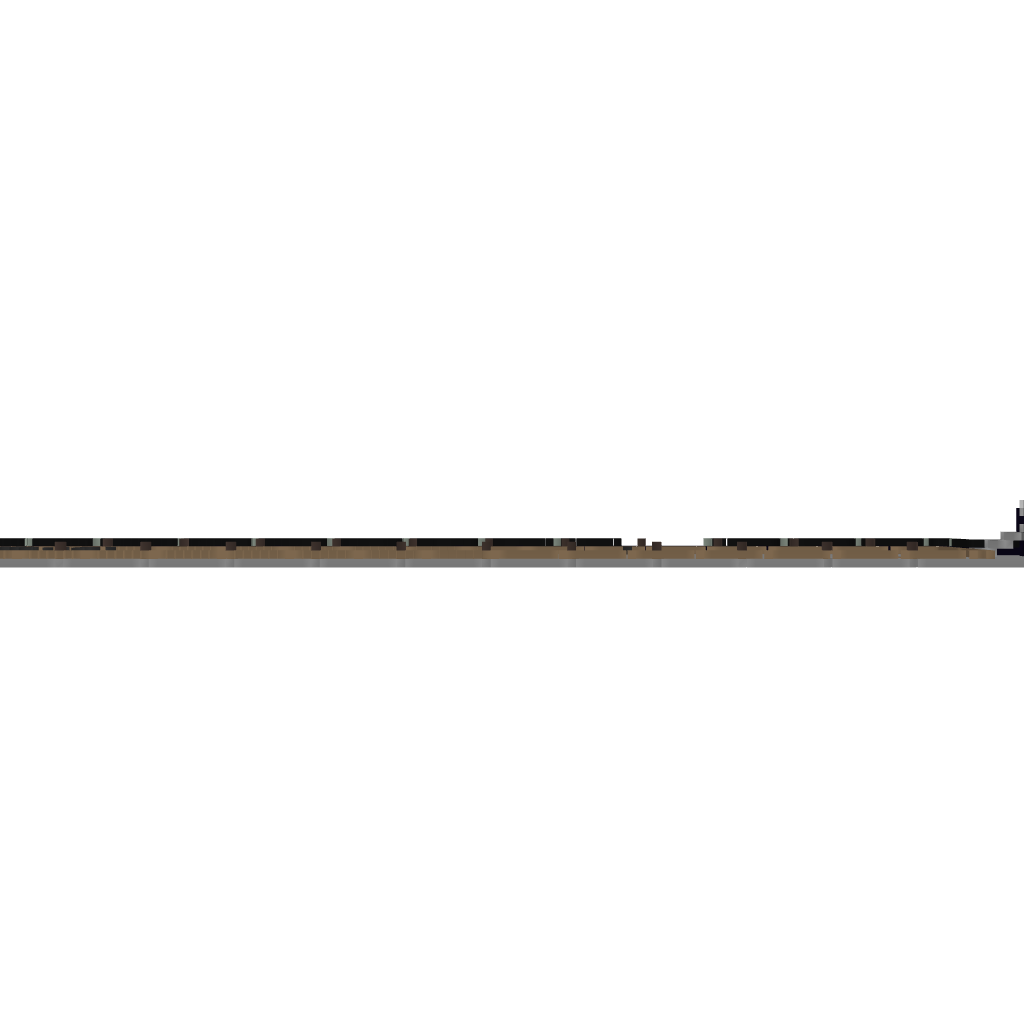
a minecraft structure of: Double barrel Cannon